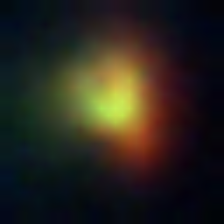
Taxon: NanoPlankton
Group: Other